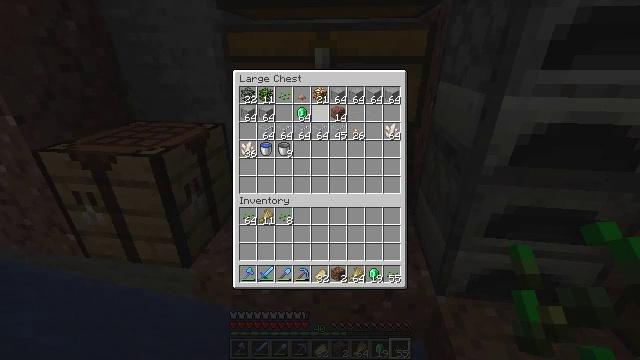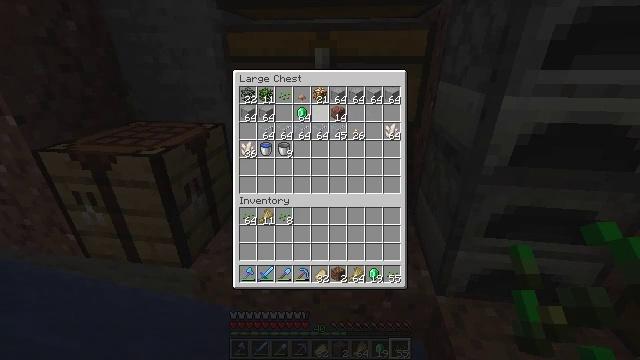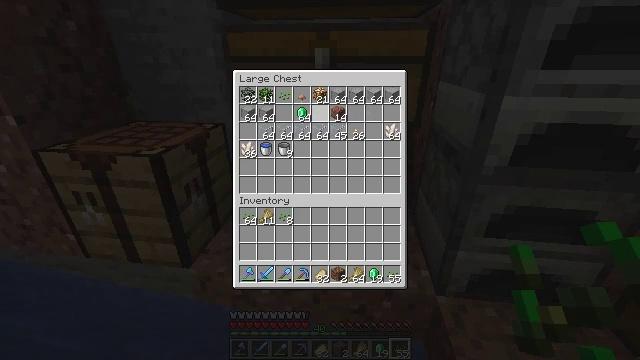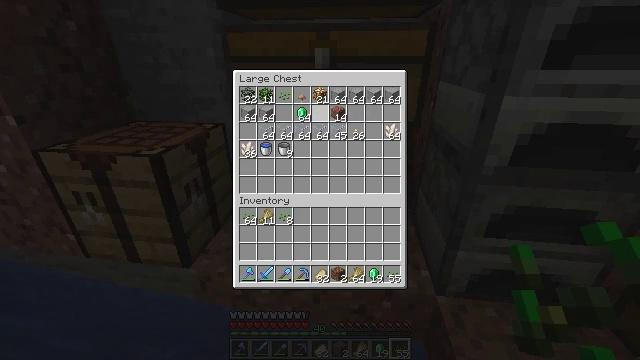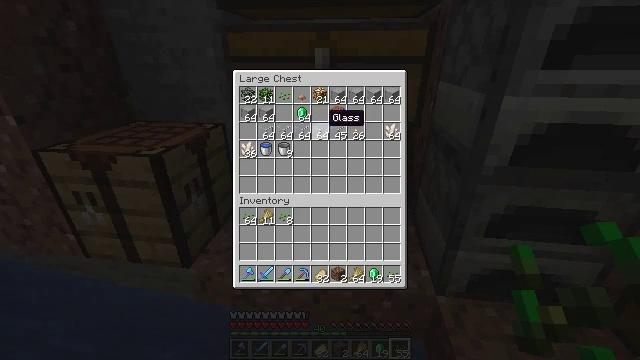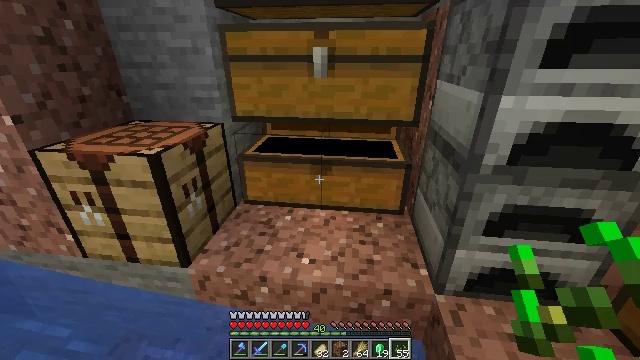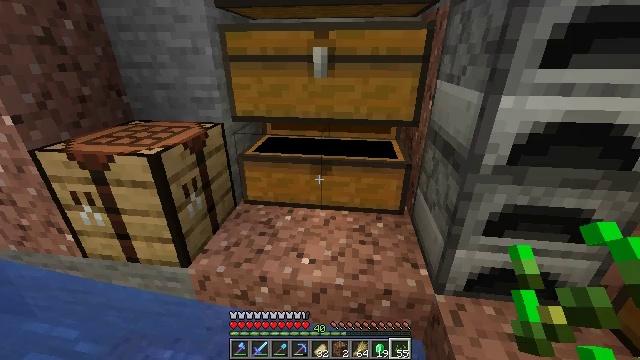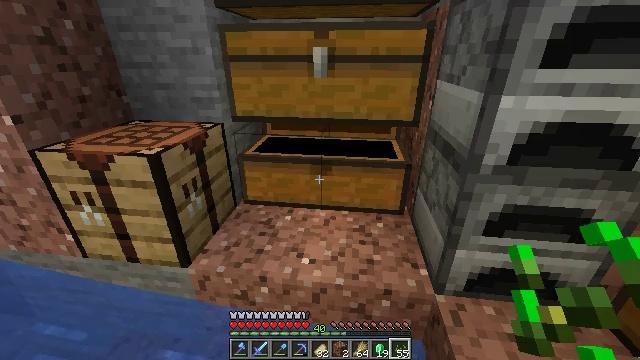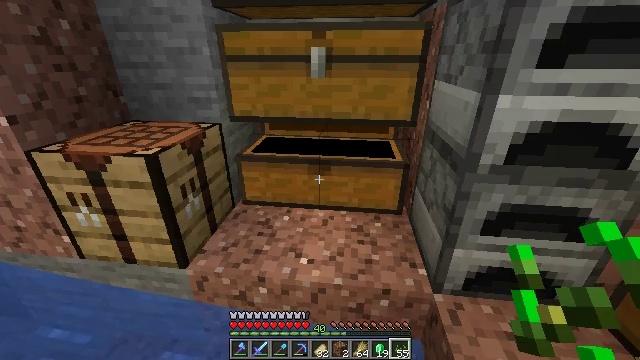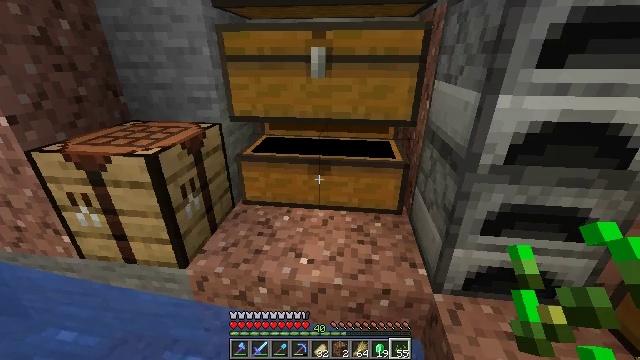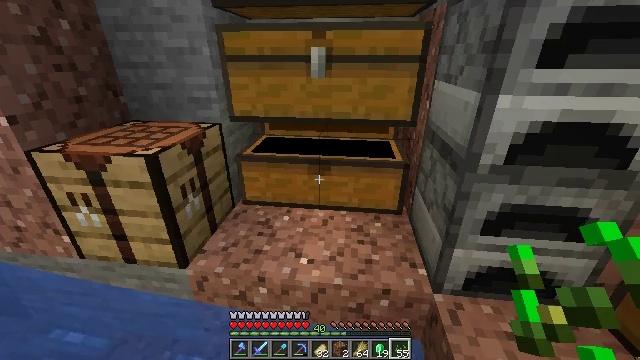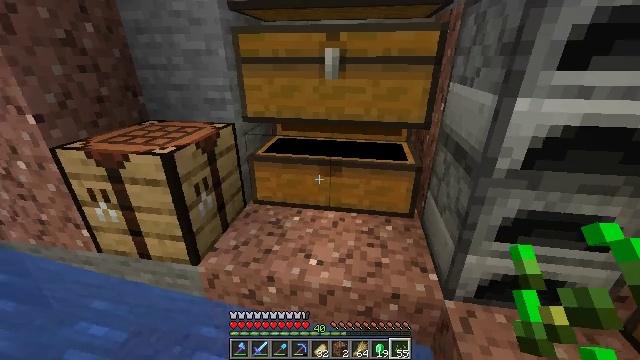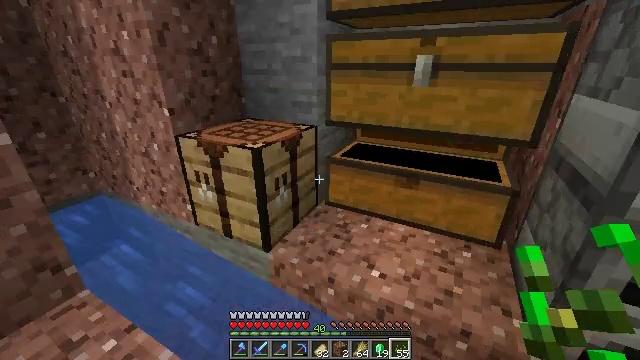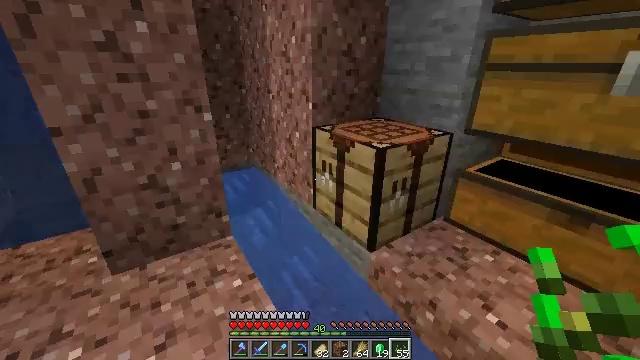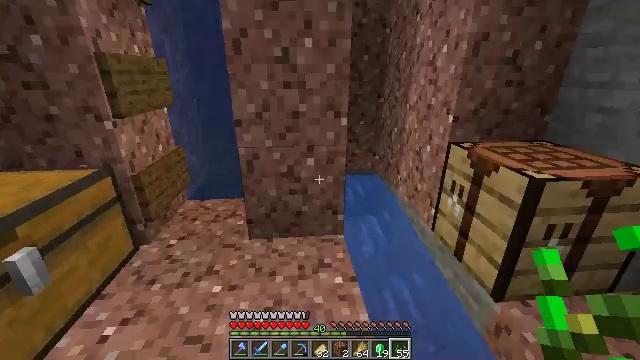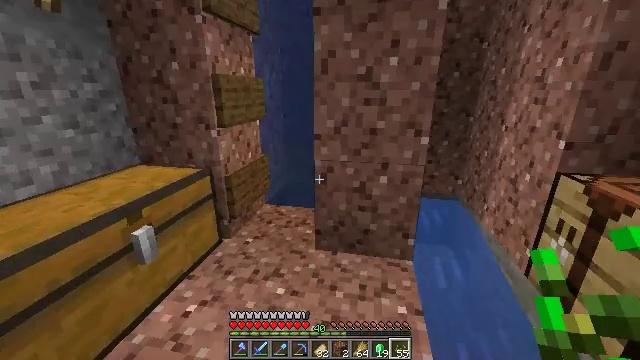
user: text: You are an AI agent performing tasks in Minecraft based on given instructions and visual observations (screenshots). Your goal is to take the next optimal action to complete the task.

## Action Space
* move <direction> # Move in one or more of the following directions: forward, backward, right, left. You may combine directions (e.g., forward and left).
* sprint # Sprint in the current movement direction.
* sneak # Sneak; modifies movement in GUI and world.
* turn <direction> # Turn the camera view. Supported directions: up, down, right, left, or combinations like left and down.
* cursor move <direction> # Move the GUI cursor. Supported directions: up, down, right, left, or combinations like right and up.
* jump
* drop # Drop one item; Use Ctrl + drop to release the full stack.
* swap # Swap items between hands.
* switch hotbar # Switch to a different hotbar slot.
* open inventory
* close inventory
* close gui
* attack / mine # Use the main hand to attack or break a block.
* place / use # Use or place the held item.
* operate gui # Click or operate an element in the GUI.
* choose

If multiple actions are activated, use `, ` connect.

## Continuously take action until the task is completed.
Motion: motion action
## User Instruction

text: Craft a diamond hoe by combining materials in the crafting table.
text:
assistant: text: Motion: no_op
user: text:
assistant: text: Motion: no_op
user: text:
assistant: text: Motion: no_op
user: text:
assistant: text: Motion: no_op
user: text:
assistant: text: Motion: no_op
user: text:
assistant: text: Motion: close gui
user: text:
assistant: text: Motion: no_op
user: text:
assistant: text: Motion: no_op
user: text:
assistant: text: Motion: no_op
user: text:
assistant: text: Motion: no_op
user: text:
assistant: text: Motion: turn left
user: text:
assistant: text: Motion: turn left and up
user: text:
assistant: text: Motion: turn left
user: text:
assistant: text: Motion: turn left and up
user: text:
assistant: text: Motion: turn left and up
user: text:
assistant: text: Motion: turn left and up
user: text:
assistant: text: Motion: no_op
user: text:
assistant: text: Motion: move forward
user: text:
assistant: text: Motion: move forward
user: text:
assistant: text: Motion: move forward
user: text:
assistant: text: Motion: move forward
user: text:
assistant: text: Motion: move forward
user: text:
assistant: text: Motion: move forward, sprint
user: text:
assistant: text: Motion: move forward, sprint
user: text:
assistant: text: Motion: move forward, sprint, turn left
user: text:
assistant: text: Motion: move forward, sprint, turn left
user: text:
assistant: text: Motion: move forward, turn right
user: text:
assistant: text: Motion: move forward, turn right
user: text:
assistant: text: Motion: move forward, turn right
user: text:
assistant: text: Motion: move forward, sprint, turn right